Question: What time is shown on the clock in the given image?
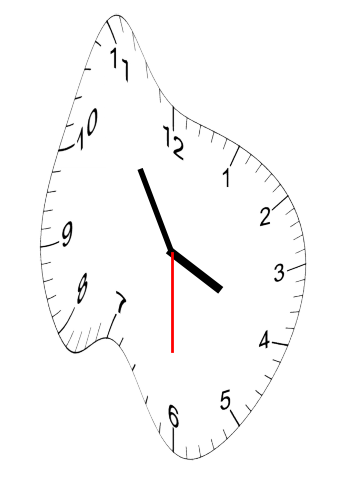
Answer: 03:54:30